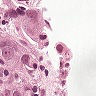
Metastatic tissue present: yes